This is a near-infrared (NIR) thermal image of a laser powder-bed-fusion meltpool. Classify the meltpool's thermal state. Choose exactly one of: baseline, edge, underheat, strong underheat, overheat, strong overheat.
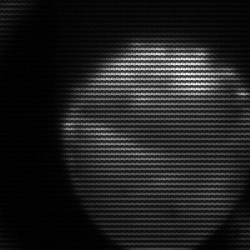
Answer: edge